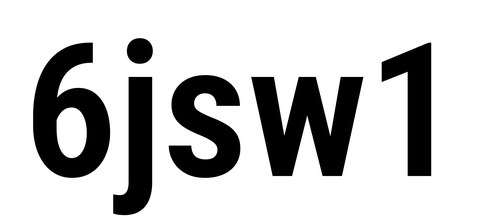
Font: Roboto_Condensed_SemiBold